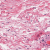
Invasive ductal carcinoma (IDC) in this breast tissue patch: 0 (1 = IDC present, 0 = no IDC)